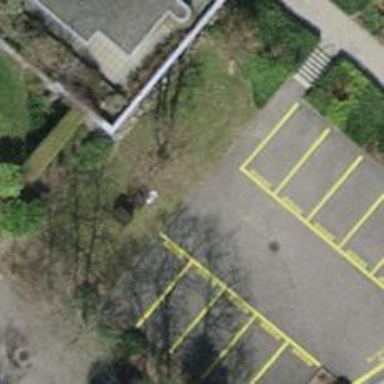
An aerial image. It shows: Parking aisle designated as service road.